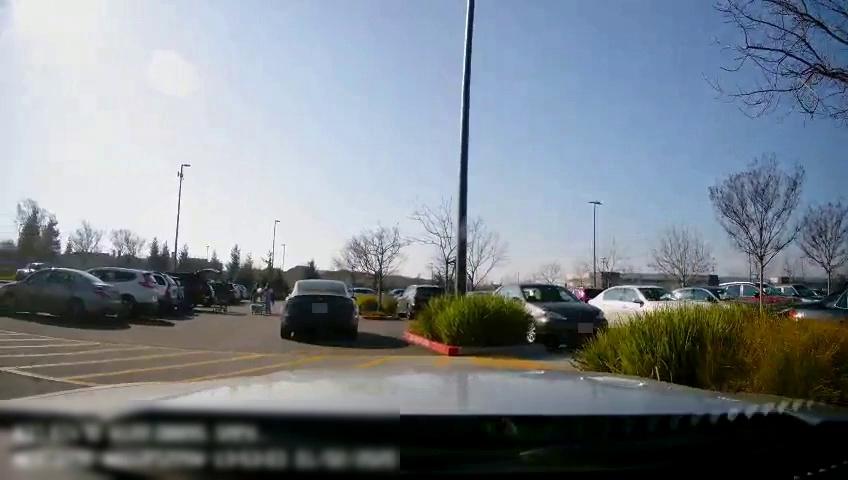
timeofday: Day
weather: Sunny
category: Drivable Space
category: Drivable Space
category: Vehicles | Car
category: Vehicles | Truck
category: Vehicles | Car
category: Vehicles | Car
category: Vehicles | SUV
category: Vehicles | SUV
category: Vehicles | Car
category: Vehicles | SUV
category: Vehicles | SUV
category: Vehicles | SUV
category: Pedestrians
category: Vehicles | Car